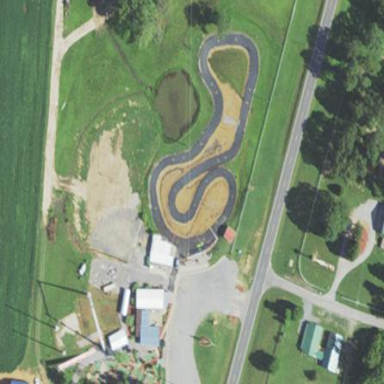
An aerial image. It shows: Karting raceway for sports enthusiasts.